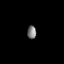
Tissue: prostate
Cell type: Fibroblasts
Senescence score: 0.9397
Nuclear area (px): 114
Mean DAPI intensity: 125.061